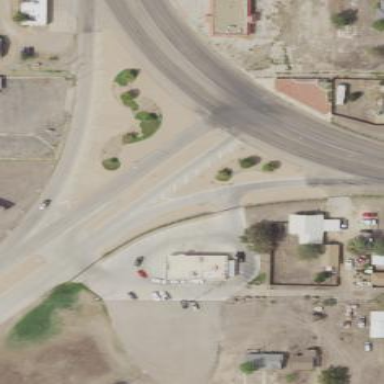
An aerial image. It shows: Traffic island along the road.